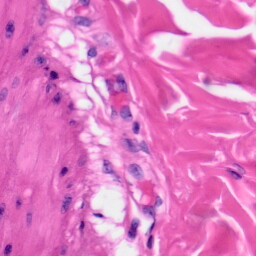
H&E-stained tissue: Skin